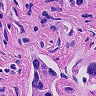
Metastatic tissue present: yes